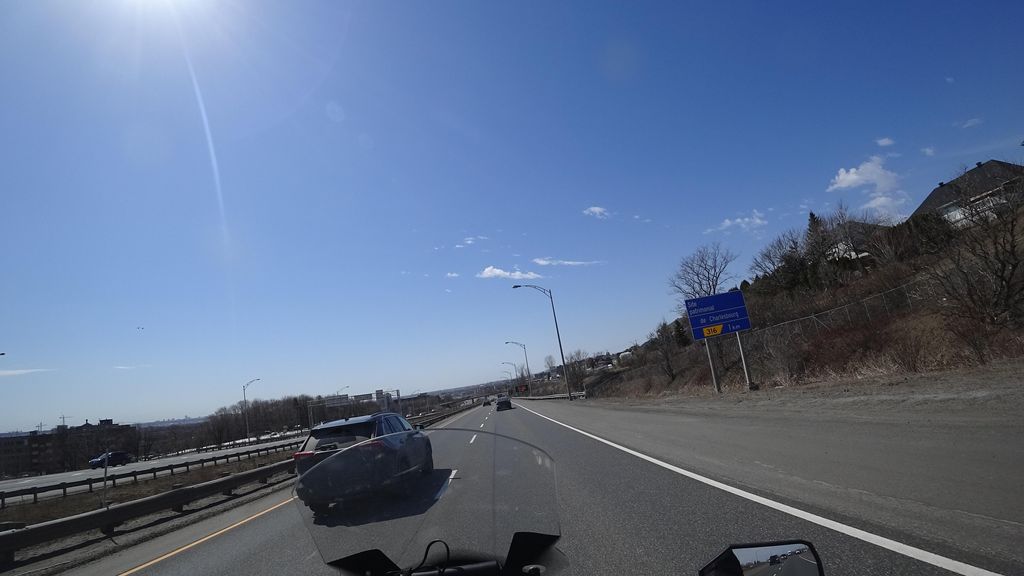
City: quebec_city